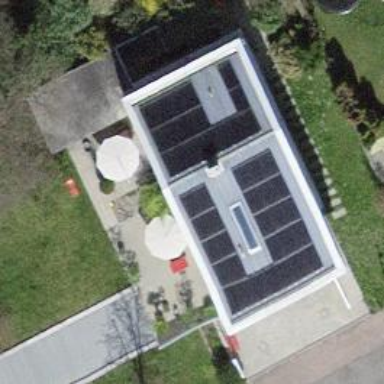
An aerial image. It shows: Solar power generator using photovoltaic method with solar photovoltaic panel types.